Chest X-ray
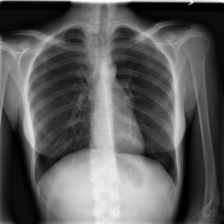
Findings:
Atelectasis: negative
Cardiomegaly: negative
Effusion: negative
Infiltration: negative
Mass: negative
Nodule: negative
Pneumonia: negative
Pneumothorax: negative
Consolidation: negative
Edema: negative
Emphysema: negative
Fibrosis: negative
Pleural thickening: negative
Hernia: negative